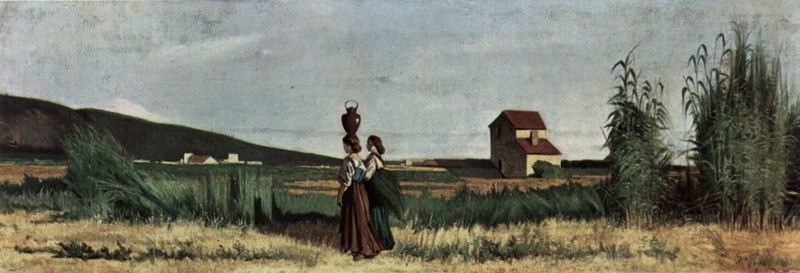
Titel: Livornesische Wasserträgerinnen
Künstler: Giovanni Fattori
Standort: Livorno
Institution: Collezione Angiolini
Schlagwörter: berg, blau, gemälde, himmel, kopf, schatten, wasser, weiß, wolken, bäume, fluss, frauen, gelb, grün, landschaft, mädchen, ocker, see, stadt, teich, braun, fenster, frankreich, frau, haar, hintergrund, kleid, kleider, licht, rücken, schwarz, tür, dach, gebäude, gras, haus, rasen, rot, weg, wiese, wolke, beige, rock, knoten, öl, feld, felder, gräser, horizont, häuser, hügel, natur, schilf, weide, wind, gehen, land, haare, realismus, paar, pflanze, pflanzen, arbeit, kamin, schornstein, amphore, henkel, kanne, krug, vase, schürze, italien, ort, zwei, röcke, acker, blusen, bäuerin, bäuerinnen, ernte, getreide, transport, berge, dorf, dächer, mauer, ziegel, bergkette, violett, herbst, spazieren, querformat, stimmung, steppe, tor, anbau, panorama, griff, eingang, gefäss, heide, wandern, quer, fass, tasche, moor, lanschaft, feuerbach, bambus, format, kurg, toscana, wasserkrug, wasserträgerin, hausdach, weitblick, ansteigend, reed, wasserholen, freundin, balancieren, wolekn, trägerin, öandschaft, transportieren, asserträgerin, beige grün, coule deparis, hausfeld, hänkrl, kopftragen, koph, krug auf dem kopf, zwei häuser, zwezi frauen, krugträgerin, transporiteren, dukelgrün